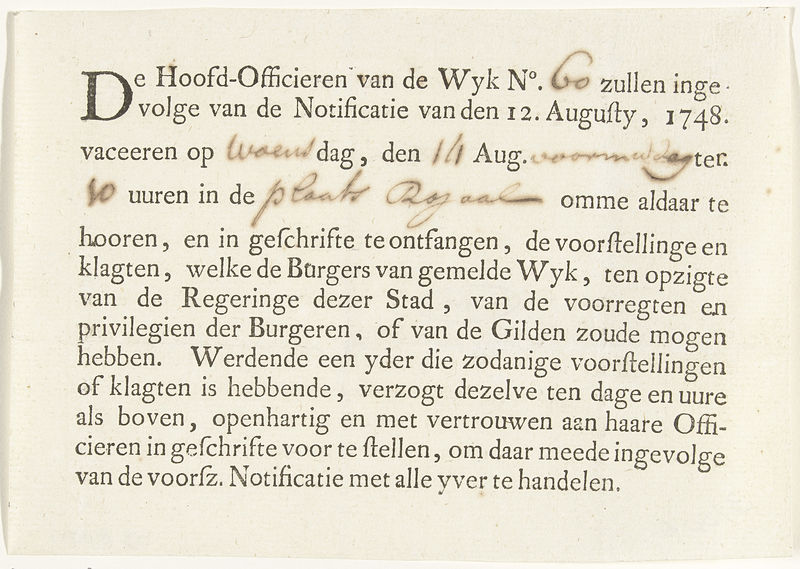
Titel: Oproep aan de leden van de schutterij voor een bijeenkomst op 14 augustus 1748
Standort: Amsterdam
Institution: Rijksmuseum
Schlagwörter: schrift, buch, seite, text, niederländisch, buchseite, alle, holländisch, met, roman, times, 18.jahrhundert, 1748, boven, wyk, van de wyk, regeringe, handelen, hoofd-officieren, hooren